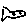
Label: fish